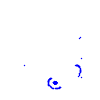
Particle: kaon